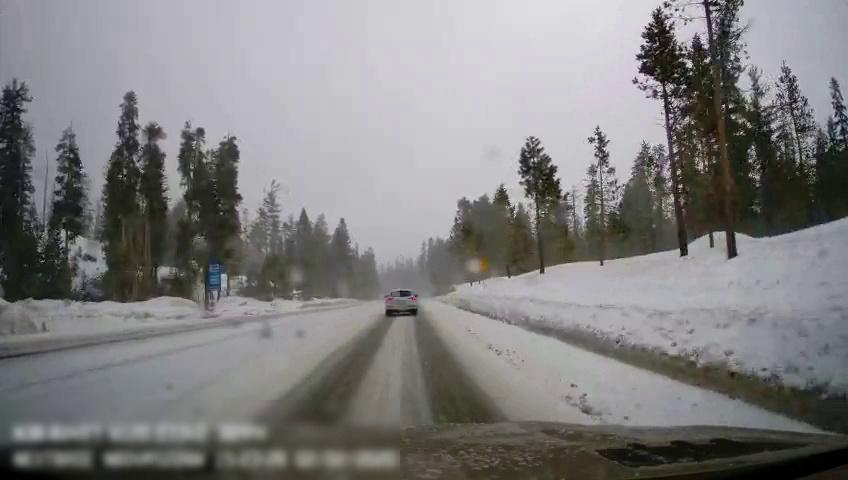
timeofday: Day
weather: Snowy
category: Drivable Space
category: Vehicles | SUV
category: Traffic | Signs